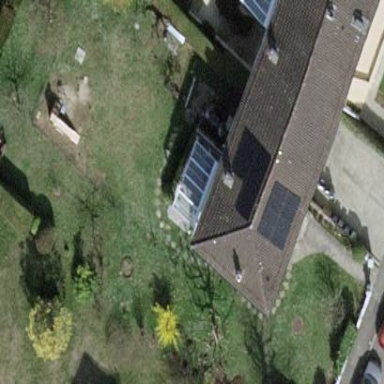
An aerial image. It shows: Garden surrounded by fence.